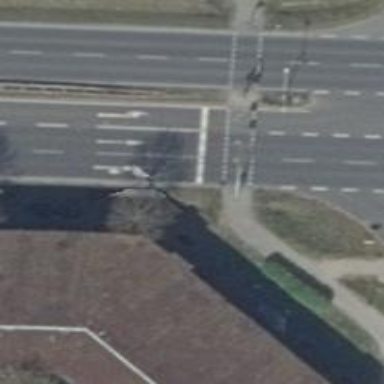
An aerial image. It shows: Road with traffic signals.